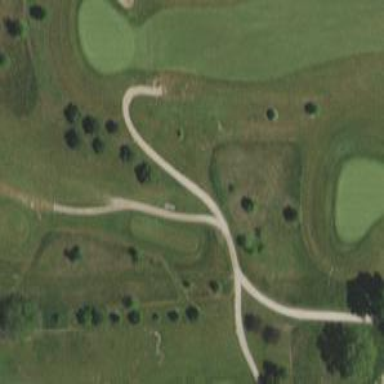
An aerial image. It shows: Path used for both walking and golf.